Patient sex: M
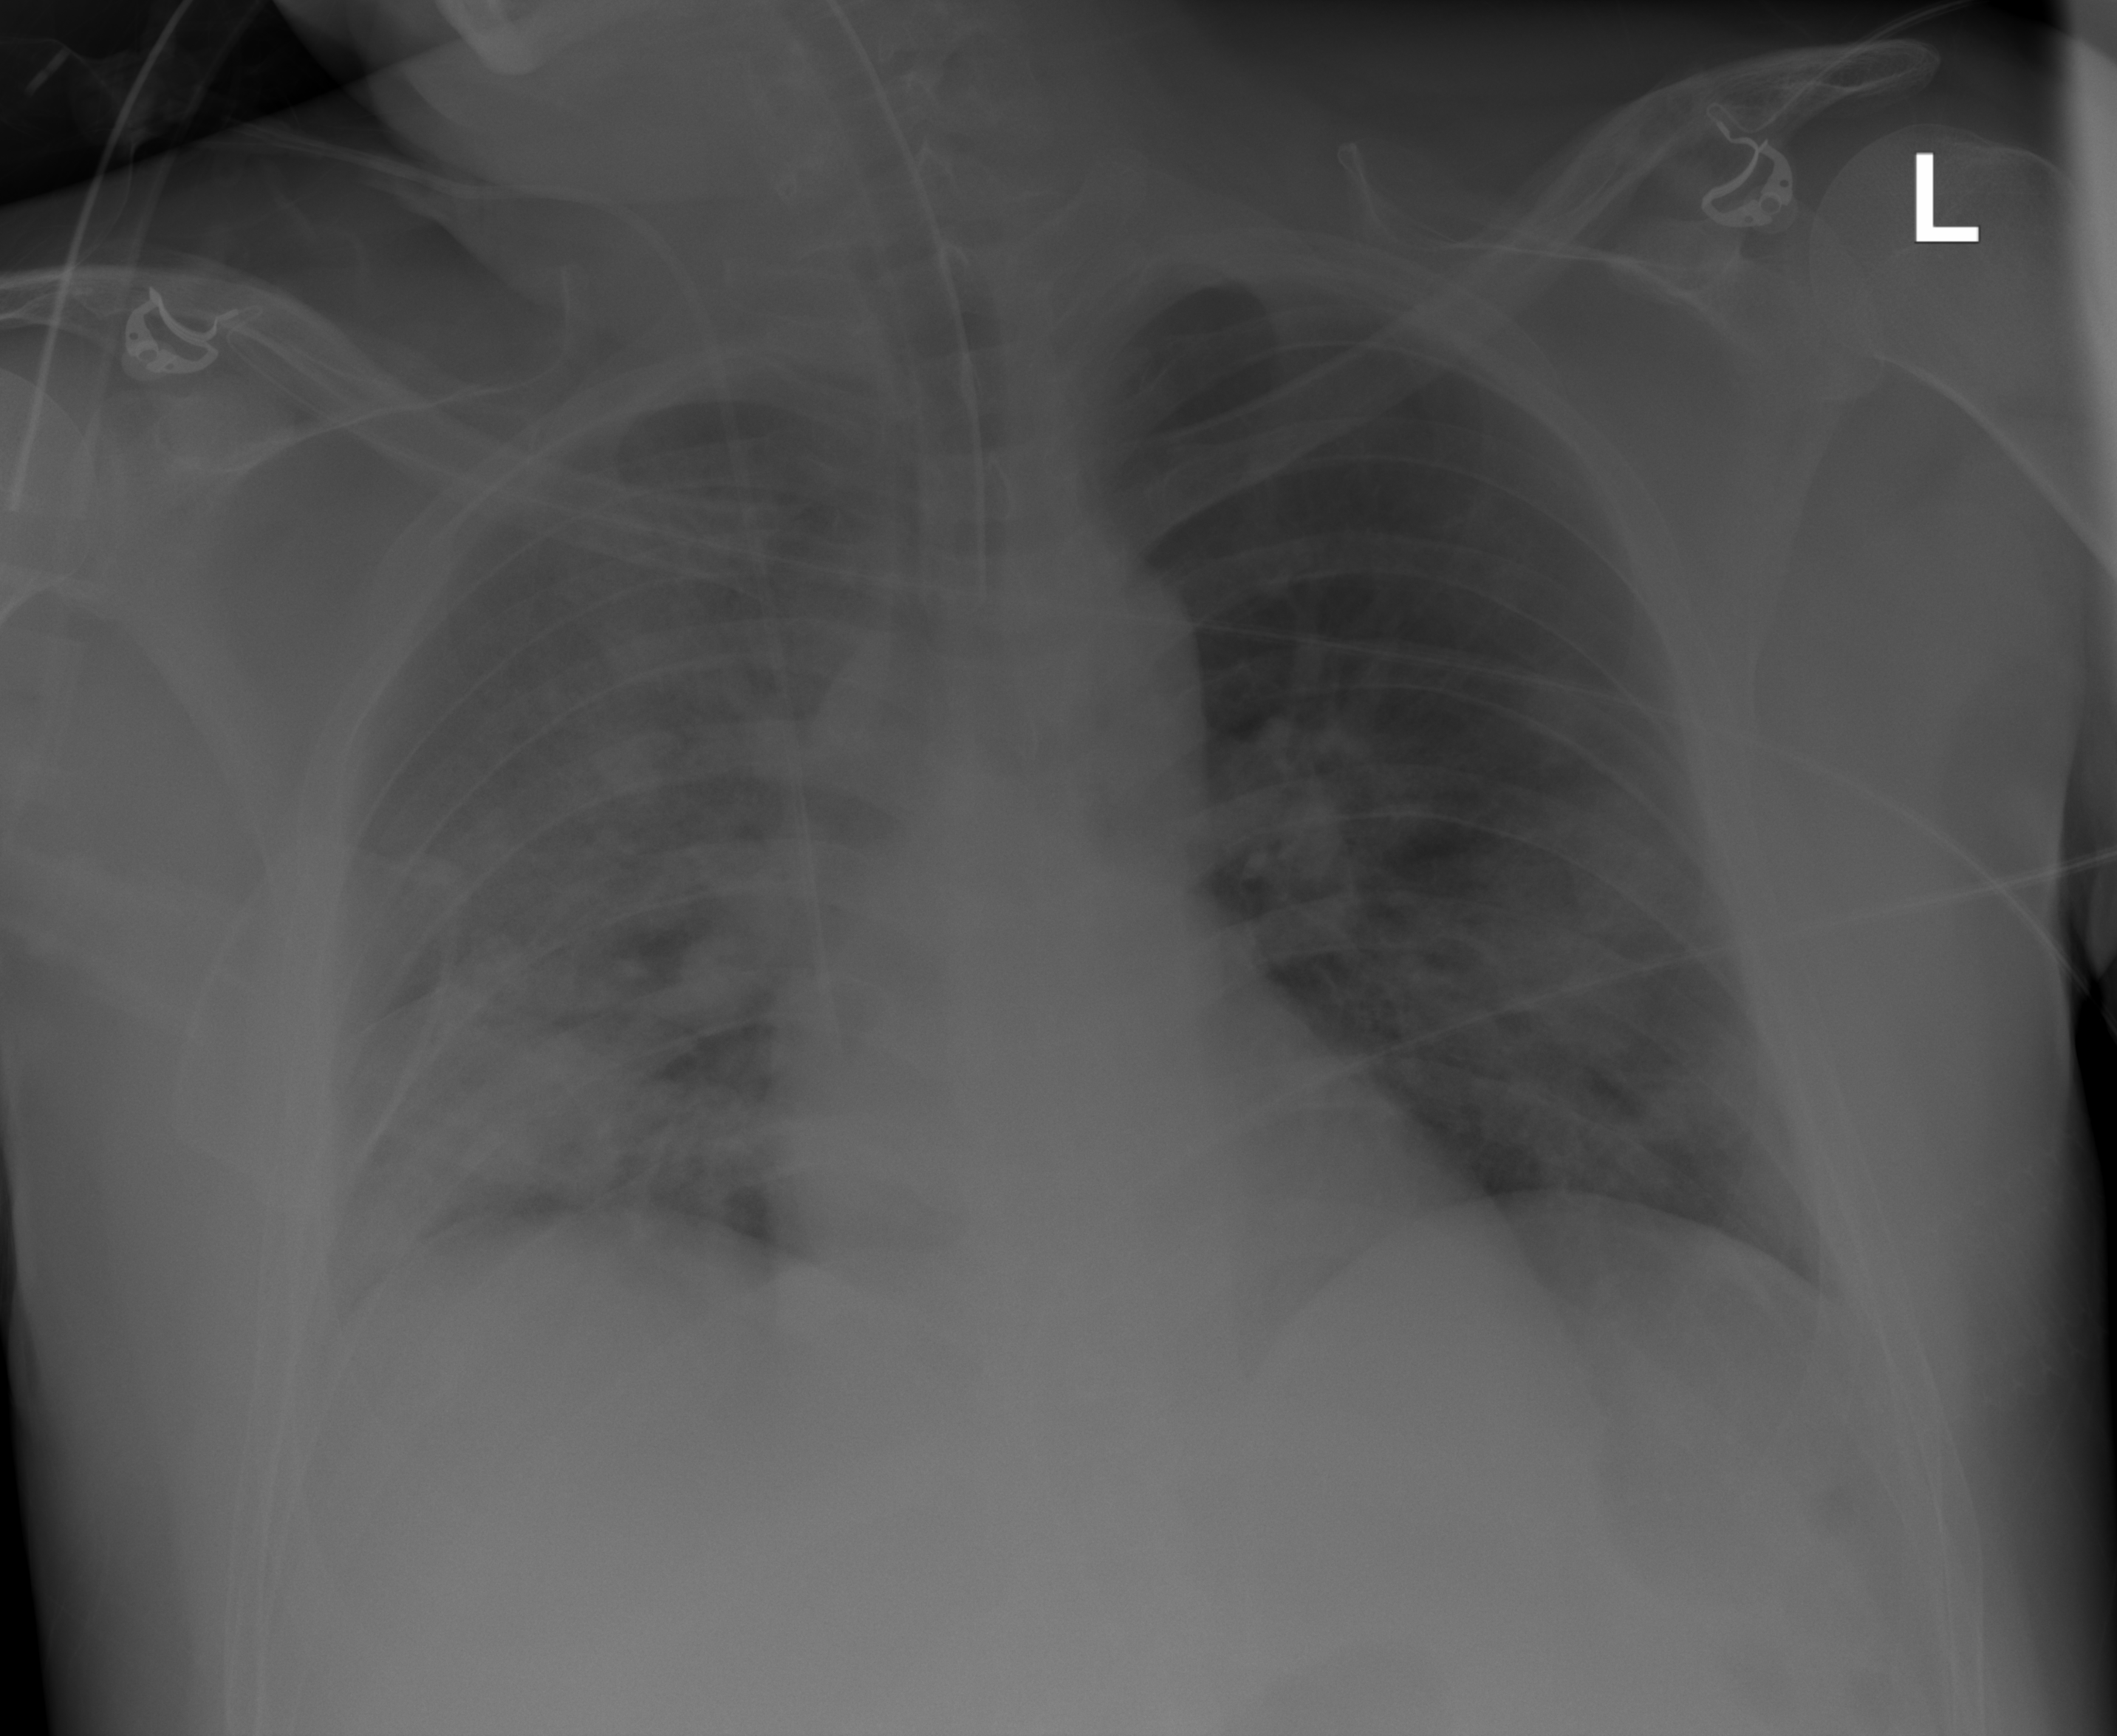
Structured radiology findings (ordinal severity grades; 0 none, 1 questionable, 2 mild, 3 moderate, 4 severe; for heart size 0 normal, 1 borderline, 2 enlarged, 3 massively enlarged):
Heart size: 1
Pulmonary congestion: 0
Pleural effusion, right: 2
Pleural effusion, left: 0
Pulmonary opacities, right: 4
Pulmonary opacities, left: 3
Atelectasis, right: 3
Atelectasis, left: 0